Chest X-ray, AP view. Patient: 52 years old, sex M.
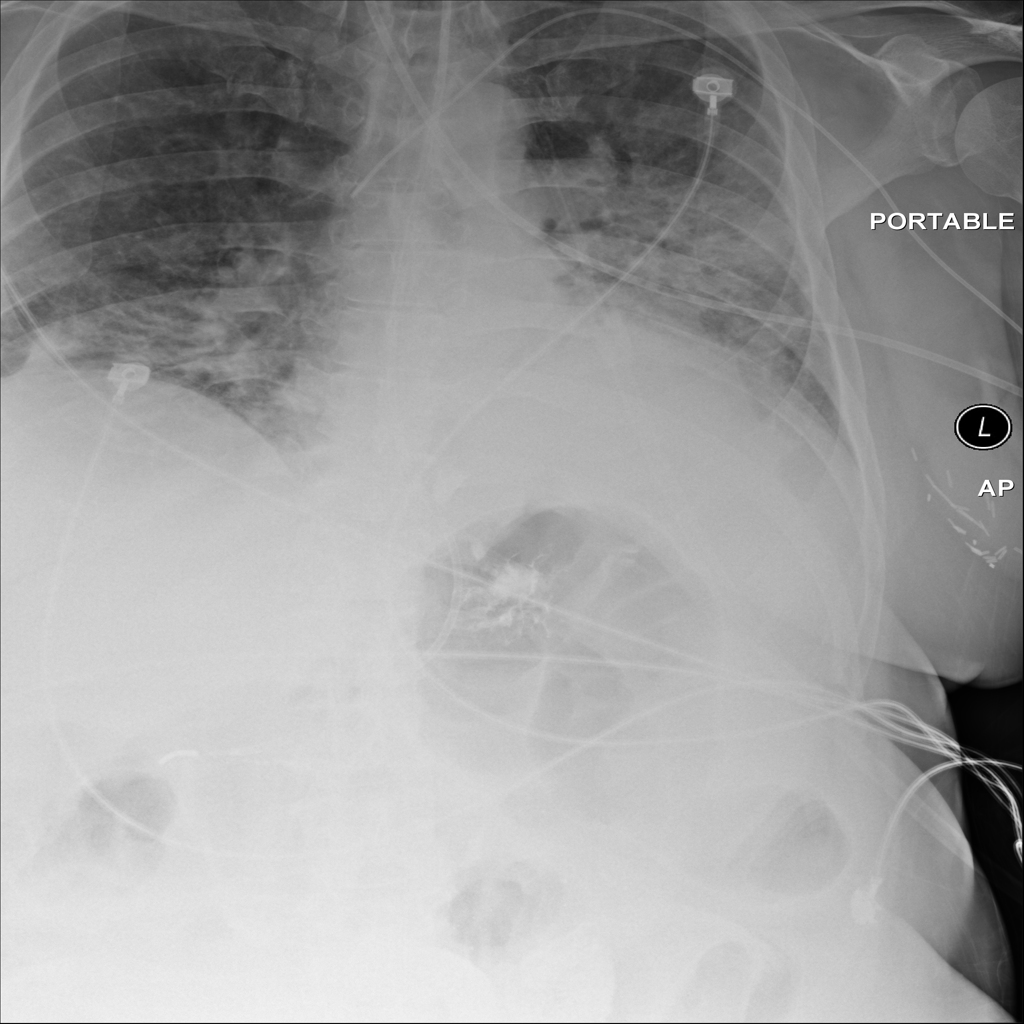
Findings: No Finding